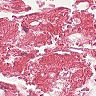
Metastatic tissue present: no